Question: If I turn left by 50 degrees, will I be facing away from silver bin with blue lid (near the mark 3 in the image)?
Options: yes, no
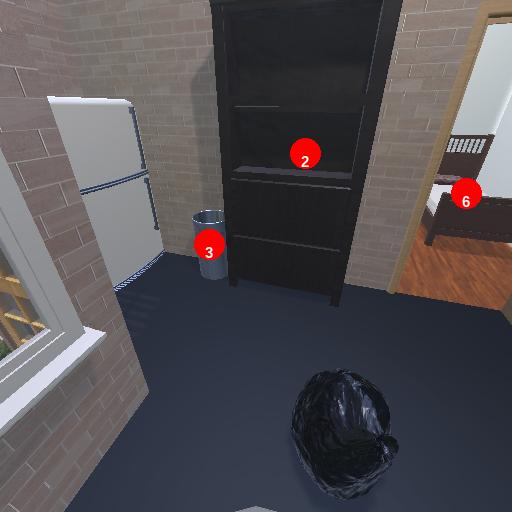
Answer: yes